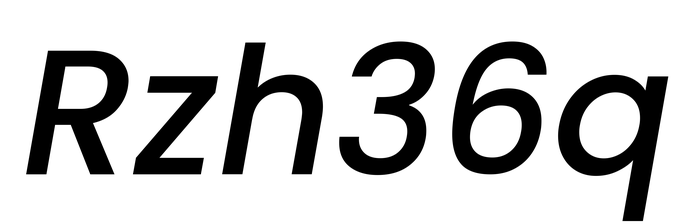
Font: Poppins-MediumItalic